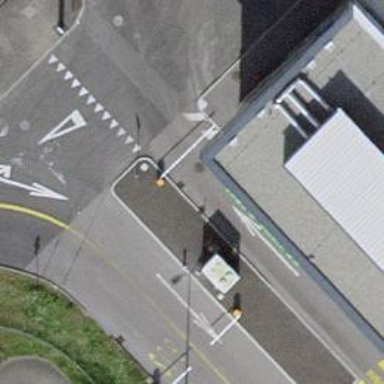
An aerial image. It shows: Lift gate barrier.